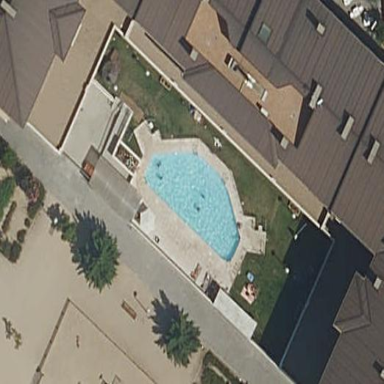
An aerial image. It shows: Swimming pool located in leisure land.